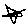
Label: star